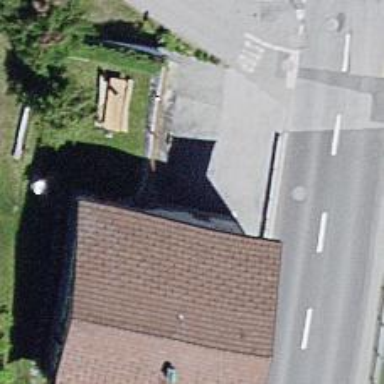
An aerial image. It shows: Bus stop along the road.